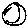
Label: moon